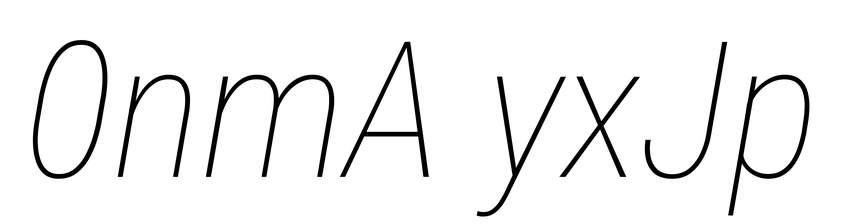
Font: Roboto-Italic_Condensed_Thin_Italic